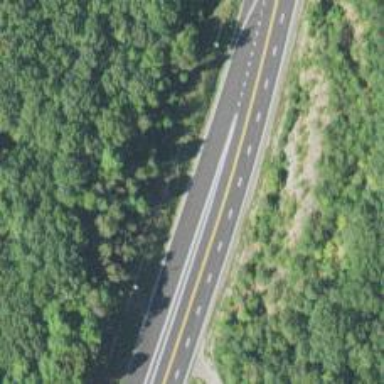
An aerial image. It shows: Asphalt escape road.